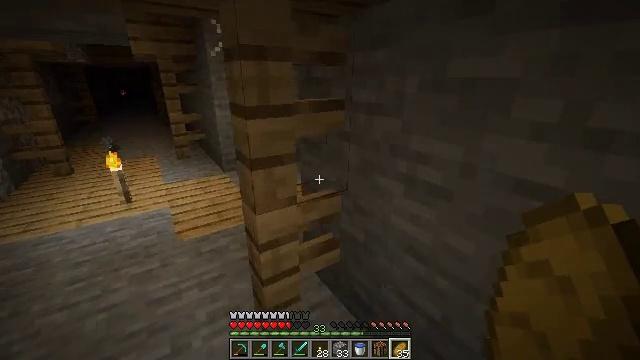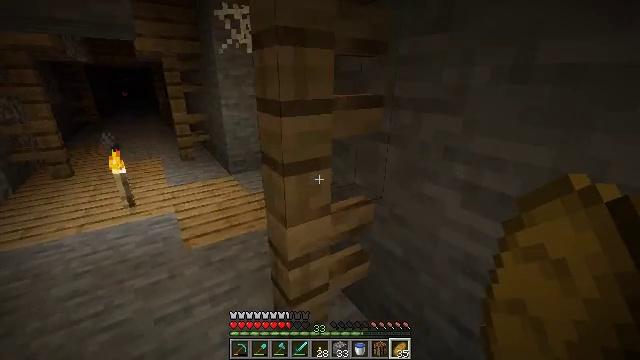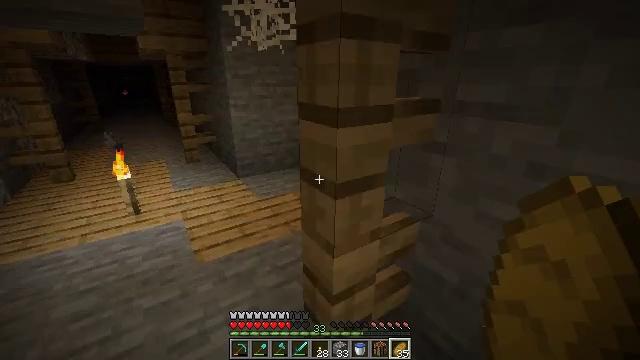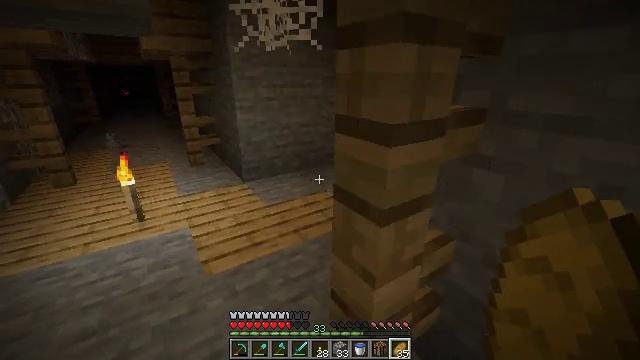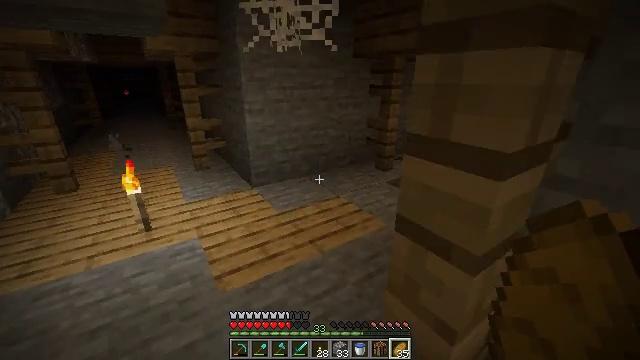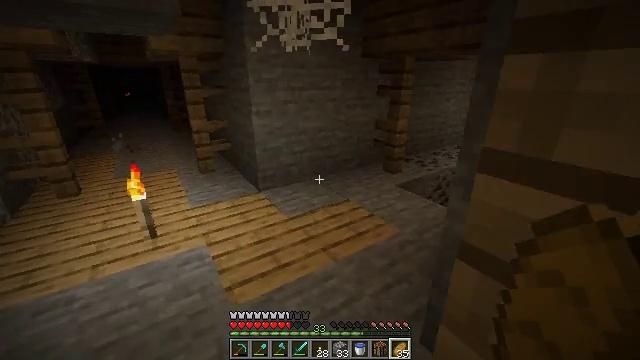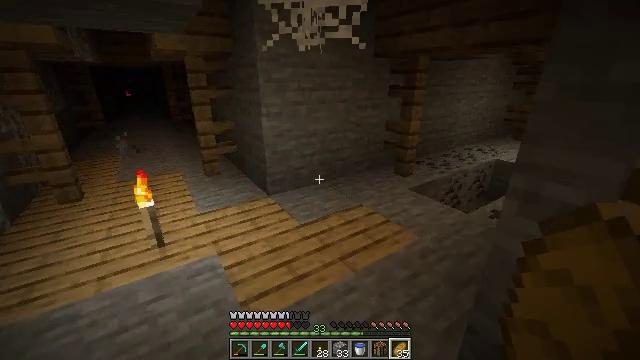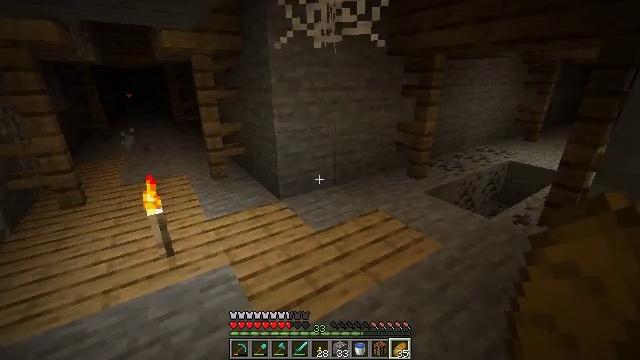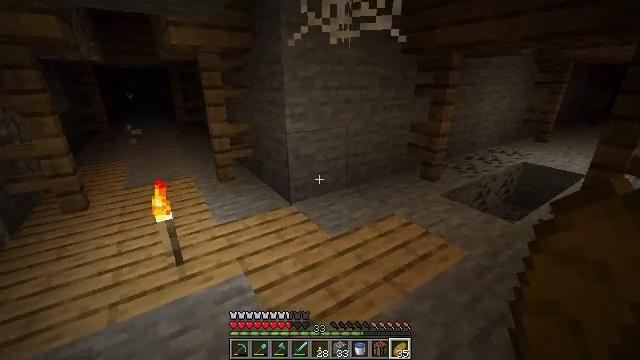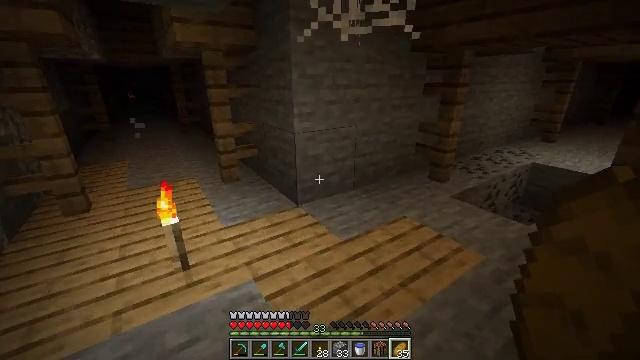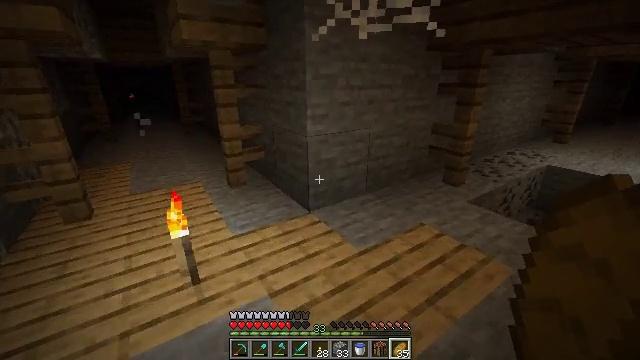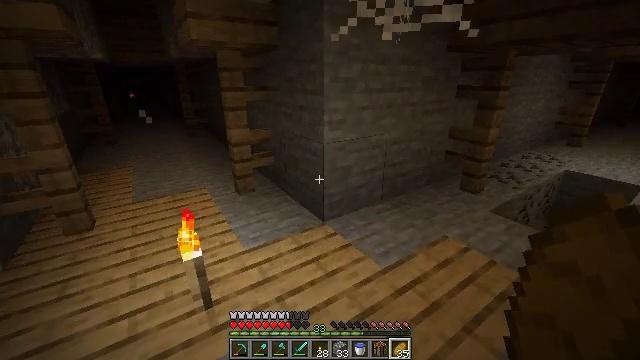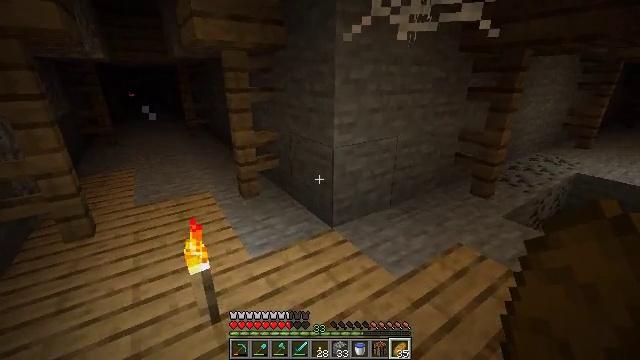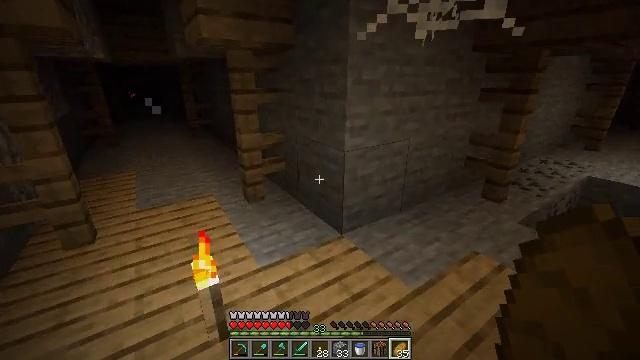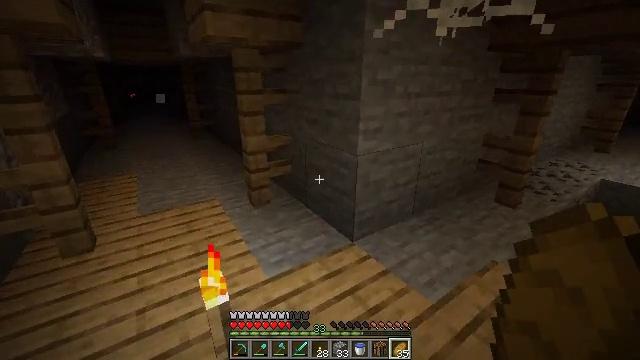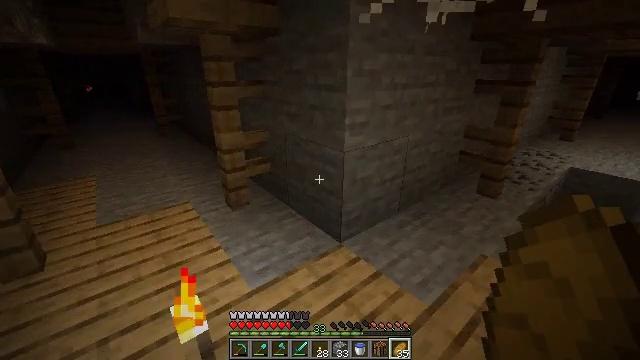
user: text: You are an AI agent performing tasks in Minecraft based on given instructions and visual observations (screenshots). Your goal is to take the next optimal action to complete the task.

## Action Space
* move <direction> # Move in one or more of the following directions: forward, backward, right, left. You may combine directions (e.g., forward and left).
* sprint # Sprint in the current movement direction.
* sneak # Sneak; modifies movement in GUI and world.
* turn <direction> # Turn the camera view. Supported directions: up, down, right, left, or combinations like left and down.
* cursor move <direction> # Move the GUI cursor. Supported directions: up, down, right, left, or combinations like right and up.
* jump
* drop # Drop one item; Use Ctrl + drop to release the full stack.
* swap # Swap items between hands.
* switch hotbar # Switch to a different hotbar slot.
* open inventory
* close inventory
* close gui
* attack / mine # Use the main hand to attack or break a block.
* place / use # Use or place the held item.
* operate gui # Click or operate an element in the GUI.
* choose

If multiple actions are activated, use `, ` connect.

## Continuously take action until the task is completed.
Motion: motion action
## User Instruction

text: Break down the oak fence.
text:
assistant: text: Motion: move forward and move left
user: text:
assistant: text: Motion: move forward and move left
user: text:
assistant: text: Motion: move forward and move left
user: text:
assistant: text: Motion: move forward and move left
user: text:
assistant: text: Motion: move forward and move left
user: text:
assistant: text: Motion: move forward and move left
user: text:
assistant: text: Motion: move forward and move left
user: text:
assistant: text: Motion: move forward and move left
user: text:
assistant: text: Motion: move forward and move left
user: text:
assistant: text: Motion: move forward and move left
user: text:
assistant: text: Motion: move forward and move left
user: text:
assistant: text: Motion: move forward and move left
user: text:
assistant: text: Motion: move forward and move left
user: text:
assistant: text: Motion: move forward
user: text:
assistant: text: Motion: move forward, turn right and down
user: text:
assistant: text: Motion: turn right
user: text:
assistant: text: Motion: turn right and down
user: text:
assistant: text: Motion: turn right and down
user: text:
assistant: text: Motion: turn right and down
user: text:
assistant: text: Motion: move forward and move right, turn right
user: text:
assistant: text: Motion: move forward and move right
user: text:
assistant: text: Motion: move forward and move right
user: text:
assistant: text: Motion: move forward
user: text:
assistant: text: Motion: move forward
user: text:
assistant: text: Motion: move forward, turn right
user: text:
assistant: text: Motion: move forward, turn right
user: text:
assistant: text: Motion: move forward, turn right
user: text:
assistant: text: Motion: move forward and move right
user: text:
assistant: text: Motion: move forward and move right
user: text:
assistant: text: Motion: move forward and move right, turn up